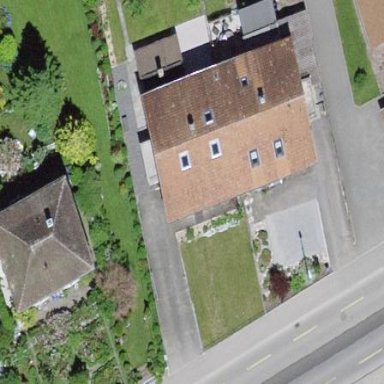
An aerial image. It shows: Residential building.